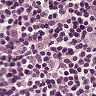
Metastatic tissue present: yes